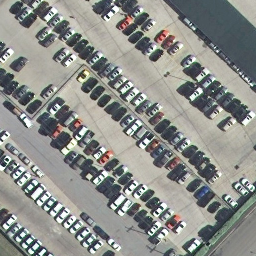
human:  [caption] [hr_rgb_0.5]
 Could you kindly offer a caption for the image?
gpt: It is a parking lot with many cars parked neatly and many parking spots are free .

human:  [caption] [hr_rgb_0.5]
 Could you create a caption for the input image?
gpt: Lots of cars parked in lines in the parking lot .

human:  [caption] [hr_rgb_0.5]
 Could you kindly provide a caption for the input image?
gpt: Many cars parked neatly with many empty parking spaces in the parking lot .

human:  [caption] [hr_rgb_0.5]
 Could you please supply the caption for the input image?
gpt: Lots of cars parked neatly in the parking lot .

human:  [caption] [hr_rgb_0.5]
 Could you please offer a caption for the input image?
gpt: Many cars parked in lines with many free parking spots in the parking lot .